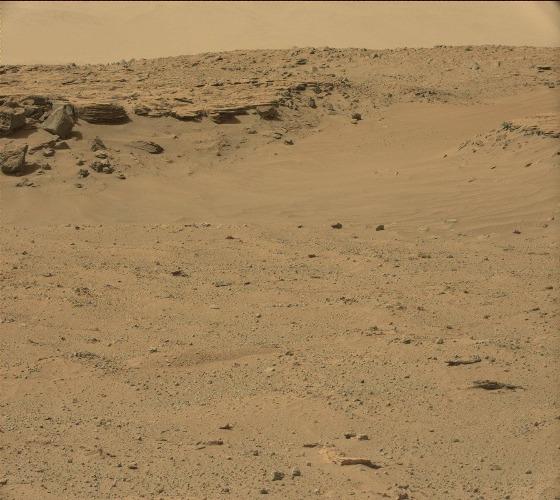
Terrain classes present: Bedrock, Gravel / Sand / Soil, Rock, Shadow, Sky / Distant Mountains